Question: I have two 5+20 arrays, which I want to display in a single plot. However, the legend should only consist of two entries, with each individual entry referring to one of displayed plots:
'''
figure;
hold on;
h1 = plot(hamming_intra, 'bo');
h2 = plot(hamming_inter, 'r+');
hold off;
'''
If I add a legend using the 'insert legend' button I get a legend with 40 entries. My goal is to get a legend with two entries (one with a red cross and one with a blue dot).

The arrays 'hamming_intra' and 'hamming_inter'consist of double values:
'''
>> whos hamming_inter
Name Size Bytes Class Attributes
hamming_inter 5x20 800 double
'''
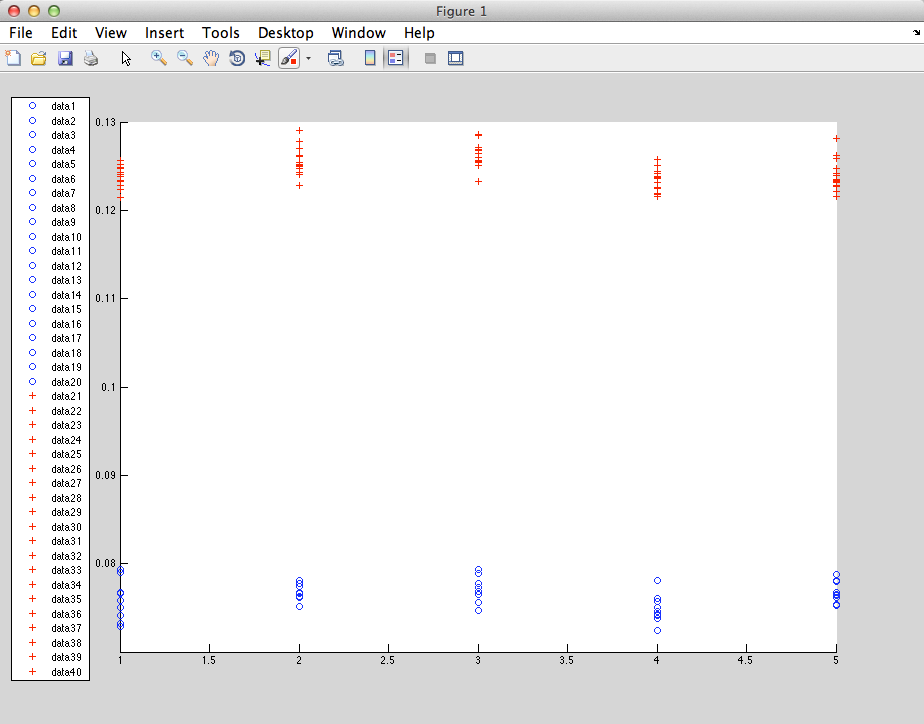
Answer: I found a solution on mathworks forums:
'''
figure;
hold on;
h1 = plot(hamming_intra, 'bo');
h2 = plot(hamming_inter, 'r+');
hold off;
h = get(gca,'Children');
v = [h(1) h(21)]'; %in my case the first and the 21st entry correspond the the first entry of both plots
legend(v, 'data1', 'data2');
'''